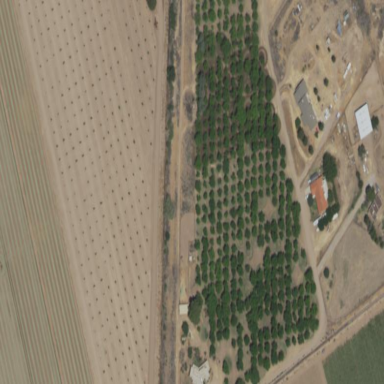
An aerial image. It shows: Orchard.